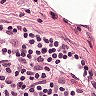
Metastatic tissue present: no